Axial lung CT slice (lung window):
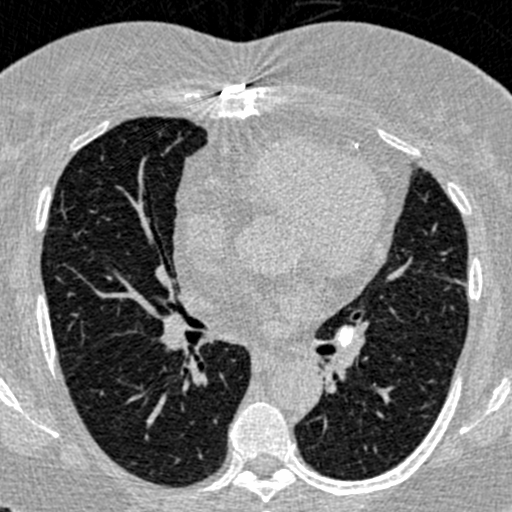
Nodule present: no